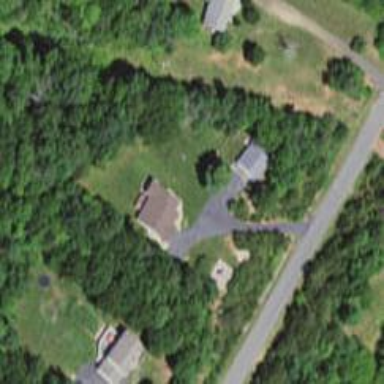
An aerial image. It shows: Driveway.